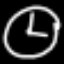
Label: clock